Field crop: tomato
Growth stage: 1
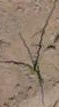
Species: cyperus